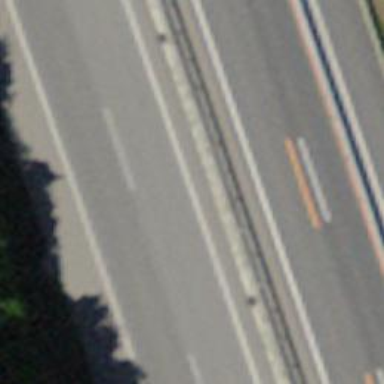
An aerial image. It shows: Tertiary road passing through tunnel with asphalt surface.